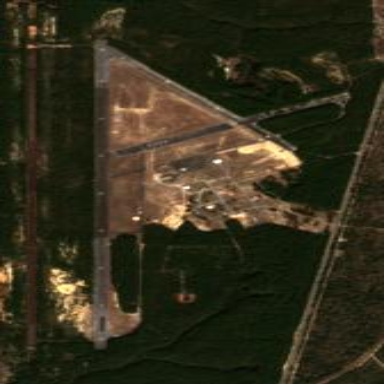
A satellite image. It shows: Military airfield located within larger aerodrome area.